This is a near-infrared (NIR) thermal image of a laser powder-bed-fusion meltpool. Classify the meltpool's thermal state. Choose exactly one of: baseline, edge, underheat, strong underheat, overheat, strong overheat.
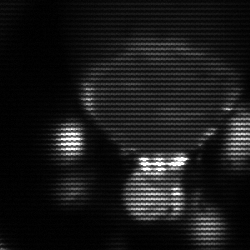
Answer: edge